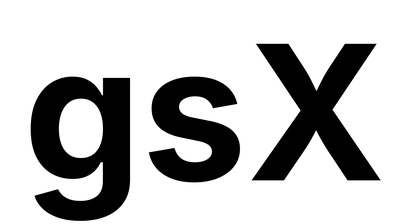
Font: Inter_Bold